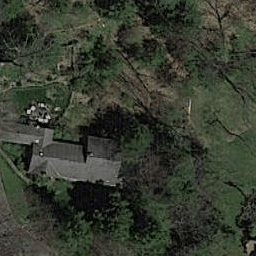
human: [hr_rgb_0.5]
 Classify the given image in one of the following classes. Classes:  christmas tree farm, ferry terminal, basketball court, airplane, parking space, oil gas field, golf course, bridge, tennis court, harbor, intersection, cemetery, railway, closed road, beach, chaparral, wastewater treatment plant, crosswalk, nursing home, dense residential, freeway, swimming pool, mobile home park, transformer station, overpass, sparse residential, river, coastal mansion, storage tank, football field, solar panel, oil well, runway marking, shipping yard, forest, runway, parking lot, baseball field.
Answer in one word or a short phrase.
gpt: sparse residential